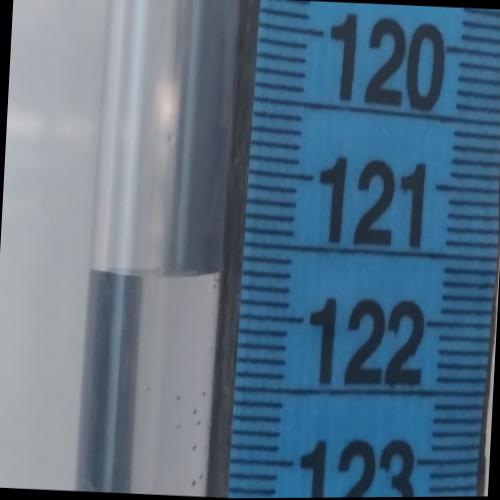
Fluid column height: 121.7 cm